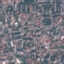
Land use / land cover: Residential